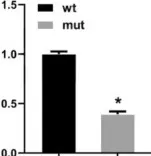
Expression of TYK2 in wild type and c.2395G>A mutant HEK293T cell line. Western blot analysis results of FLAG-TYK2 and TYK2-GFP in both wild type and c.2395G>A mutant HEK293T cell.
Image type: pathology (immunostaining)